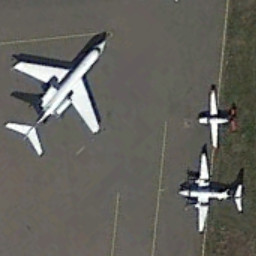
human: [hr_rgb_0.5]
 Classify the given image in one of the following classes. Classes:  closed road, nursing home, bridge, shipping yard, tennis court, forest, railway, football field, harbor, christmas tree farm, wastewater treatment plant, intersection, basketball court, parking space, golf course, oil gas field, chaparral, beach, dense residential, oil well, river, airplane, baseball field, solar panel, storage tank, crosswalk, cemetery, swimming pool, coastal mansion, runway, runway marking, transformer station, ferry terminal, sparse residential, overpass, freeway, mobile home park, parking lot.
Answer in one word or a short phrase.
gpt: airplane